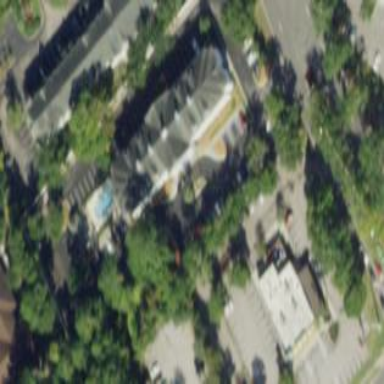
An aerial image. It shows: Hotel building.